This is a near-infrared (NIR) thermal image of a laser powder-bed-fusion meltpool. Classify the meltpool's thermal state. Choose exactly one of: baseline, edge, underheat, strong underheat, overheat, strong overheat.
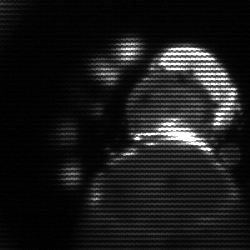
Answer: baseline